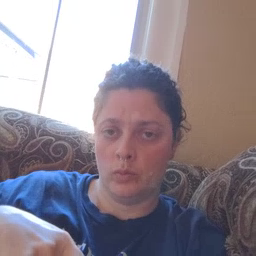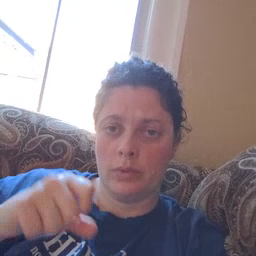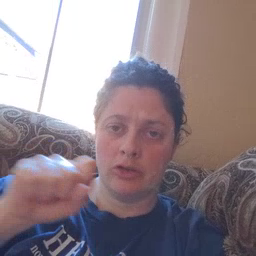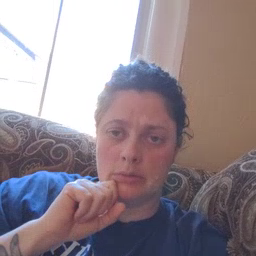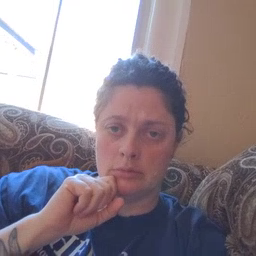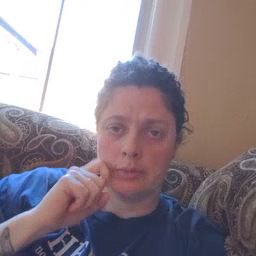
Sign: carrot